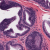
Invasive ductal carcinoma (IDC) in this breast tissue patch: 0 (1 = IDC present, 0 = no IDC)